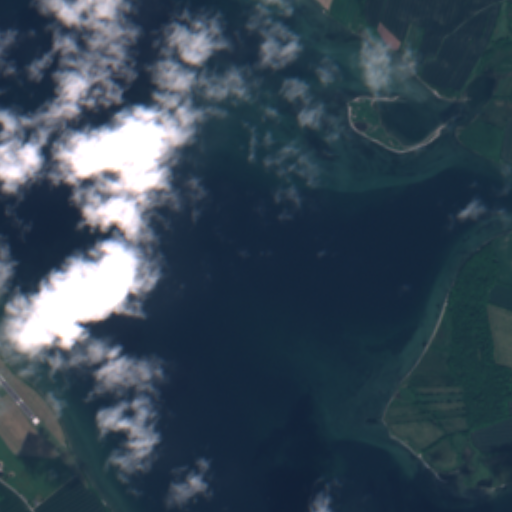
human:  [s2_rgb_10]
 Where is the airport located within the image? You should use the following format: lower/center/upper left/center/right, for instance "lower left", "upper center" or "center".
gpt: The airport is located in the left of the image.
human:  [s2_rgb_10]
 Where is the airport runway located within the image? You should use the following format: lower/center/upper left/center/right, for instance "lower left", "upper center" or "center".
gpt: The airport runway is located in the lower left of the image.
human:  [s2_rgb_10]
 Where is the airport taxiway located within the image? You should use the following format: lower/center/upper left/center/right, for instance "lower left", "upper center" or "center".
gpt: The airport taxiway is located in the lower left of the image.
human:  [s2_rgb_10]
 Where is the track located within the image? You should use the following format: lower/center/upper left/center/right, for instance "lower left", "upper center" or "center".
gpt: There is no track in the image.